Field crop: maize
Growth stage: 1
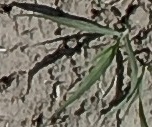
Species: sorghum